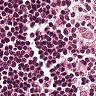
Metastatic tissue present: no